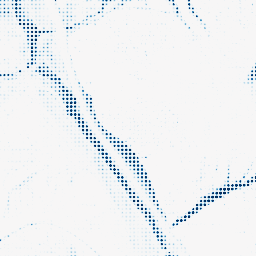
Category: morphological
Decomposition family: morphological_ellipse
Decomposition parameters: operation: closing
width: 10
height: 20
Upsampling method: sinc_blackman
Upsampling parameters: scale: 8
kernel_size: 4
Upsampling scale: 8